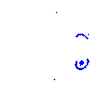
Particle: kaon